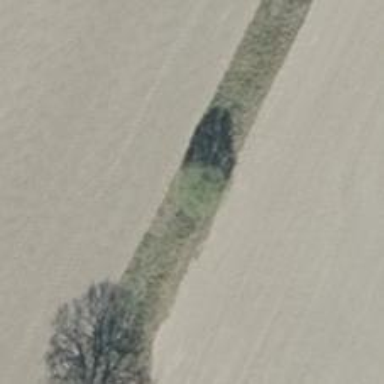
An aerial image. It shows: Deciduous tree with broadleaved leaves.